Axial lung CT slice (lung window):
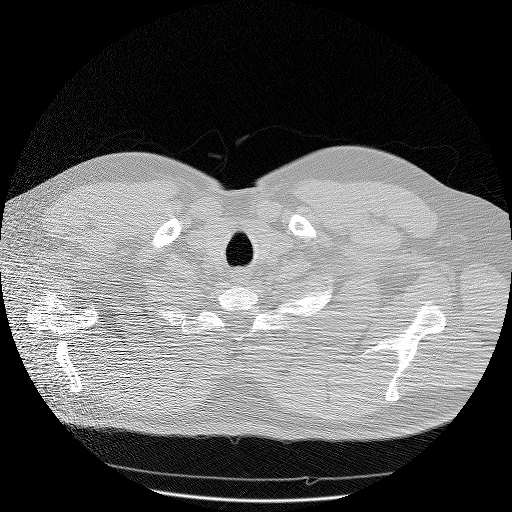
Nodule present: no